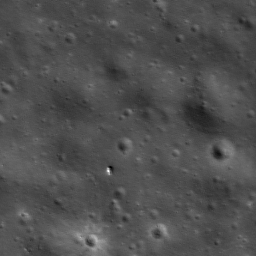
Host type: background_regolith
Lunar coordinates: latitude nan, longitude nan